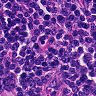
Metastatic tissue present: no